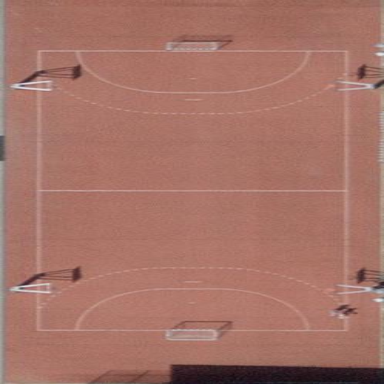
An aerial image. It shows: Soccer pitch with tartan surface for leisure sports activities.